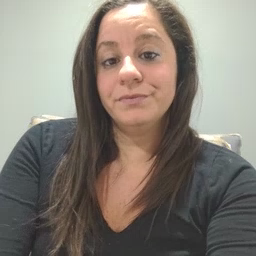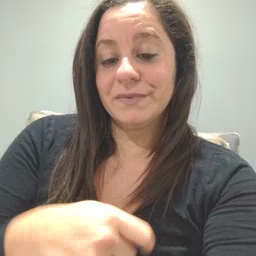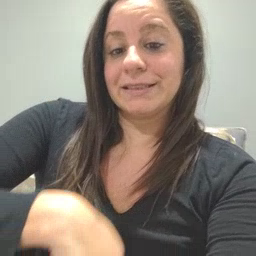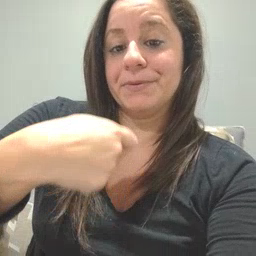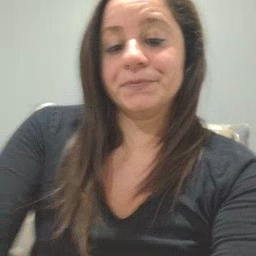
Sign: zipper